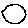
Label: circle